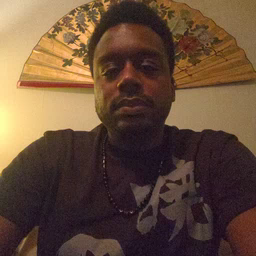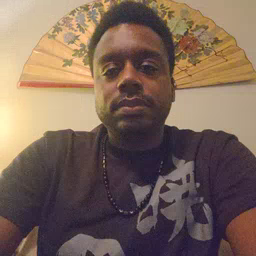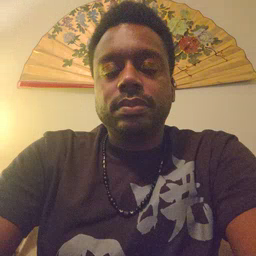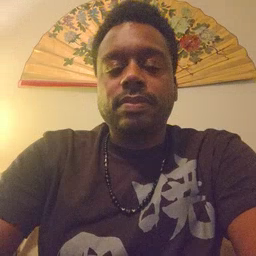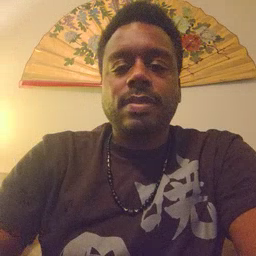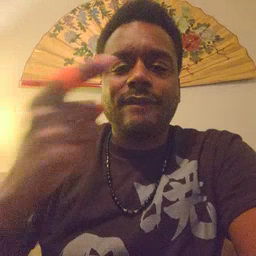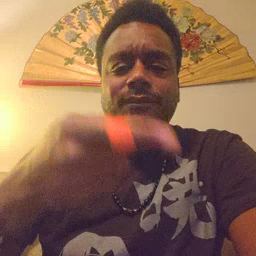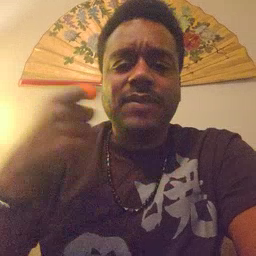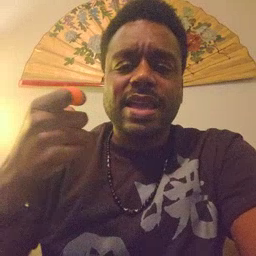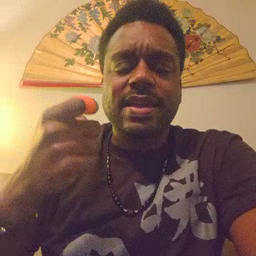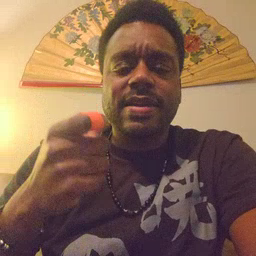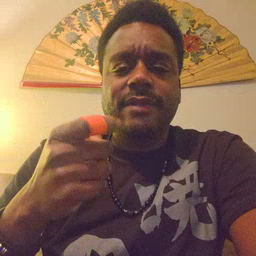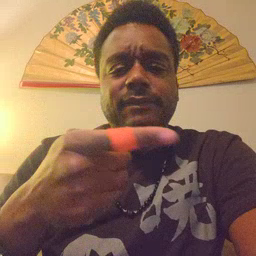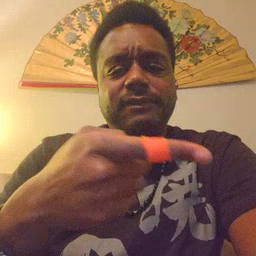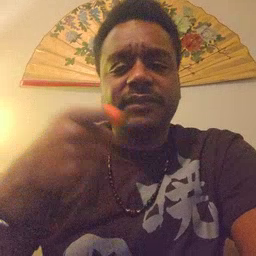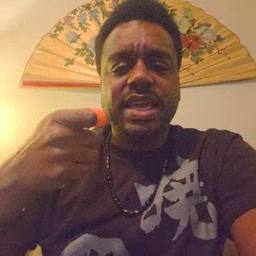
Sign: fast